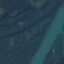
Land use / land cover: River